Field crop: tomato
Growth stage: 2
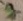
Species: solanum